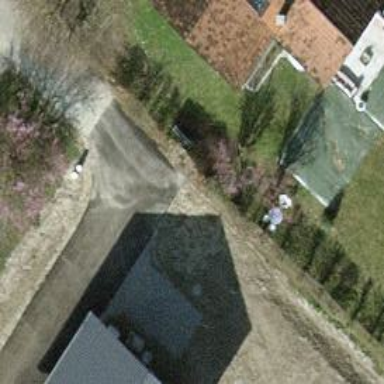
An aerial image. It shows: Driveway.